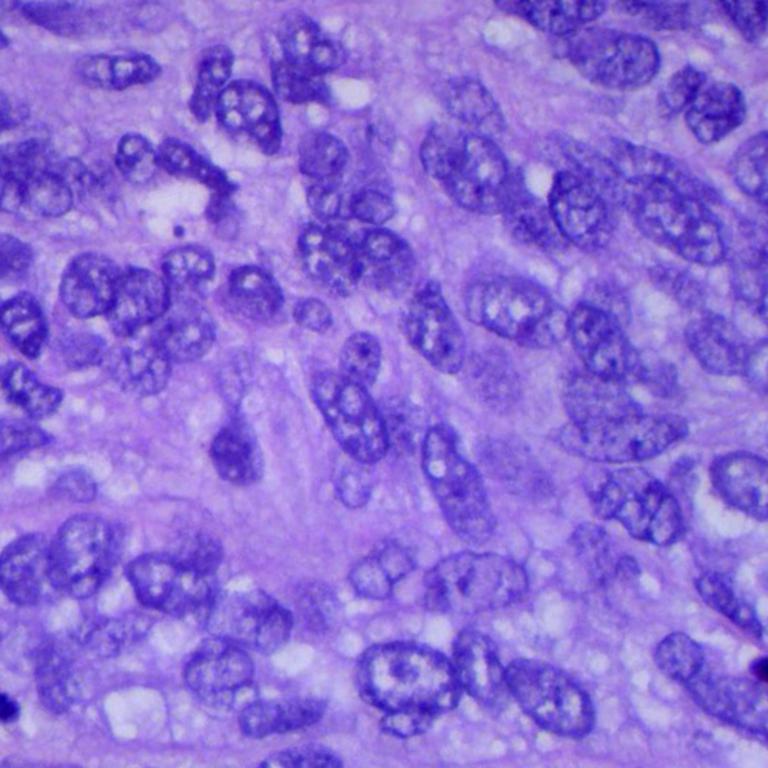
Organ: lung
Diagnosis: squamous carcinomas